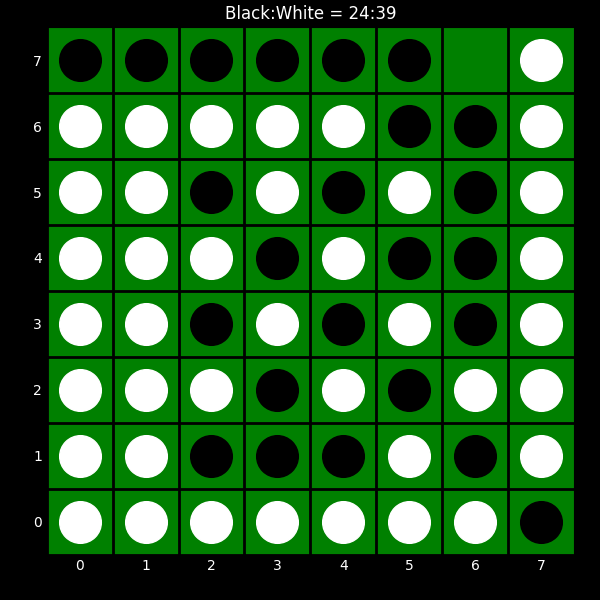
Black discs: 24
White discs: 39